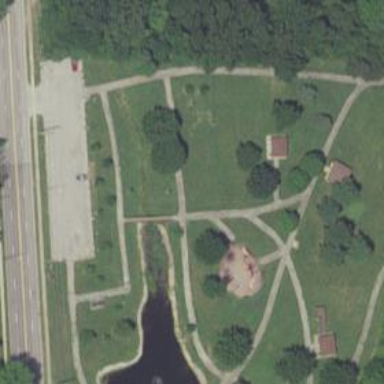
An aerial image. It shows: Playground featuring roundabout.